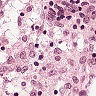
Metastatic tissue present: no